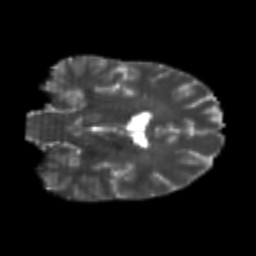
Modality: T2w
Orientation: coronal
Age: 26
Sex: male
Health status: healthy
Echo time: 0.074 s